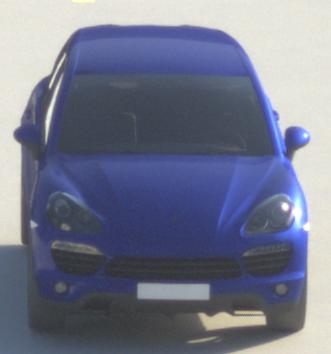
Make: Porsche
Model: Cayenne
Detailed model: Cayenne (958)
Model produced from: 2010/05
Model produced until: 2014/07
Doors: 5
Color: blue
Road condition: dry road
Daytime: sunrise or sunset
Contrast: medium contrast